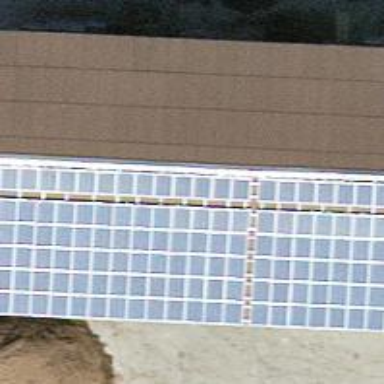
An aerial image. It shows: Solar power generator using photovoltaic method with solar photovoltaic panel types.